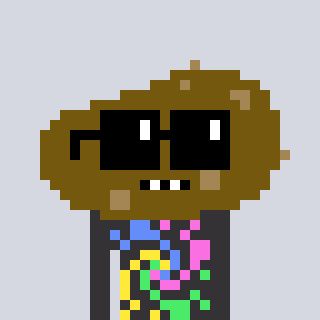
a pixel art character with square black sunglasses, a potato-shaped head and a grayscale-colored body on a cool background